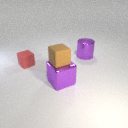
small red rubber cube to the left of large purple metal cube